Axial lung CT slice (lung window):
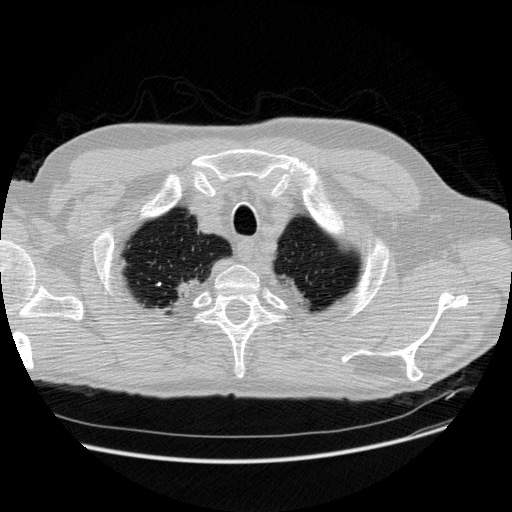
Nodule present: no